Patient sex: M
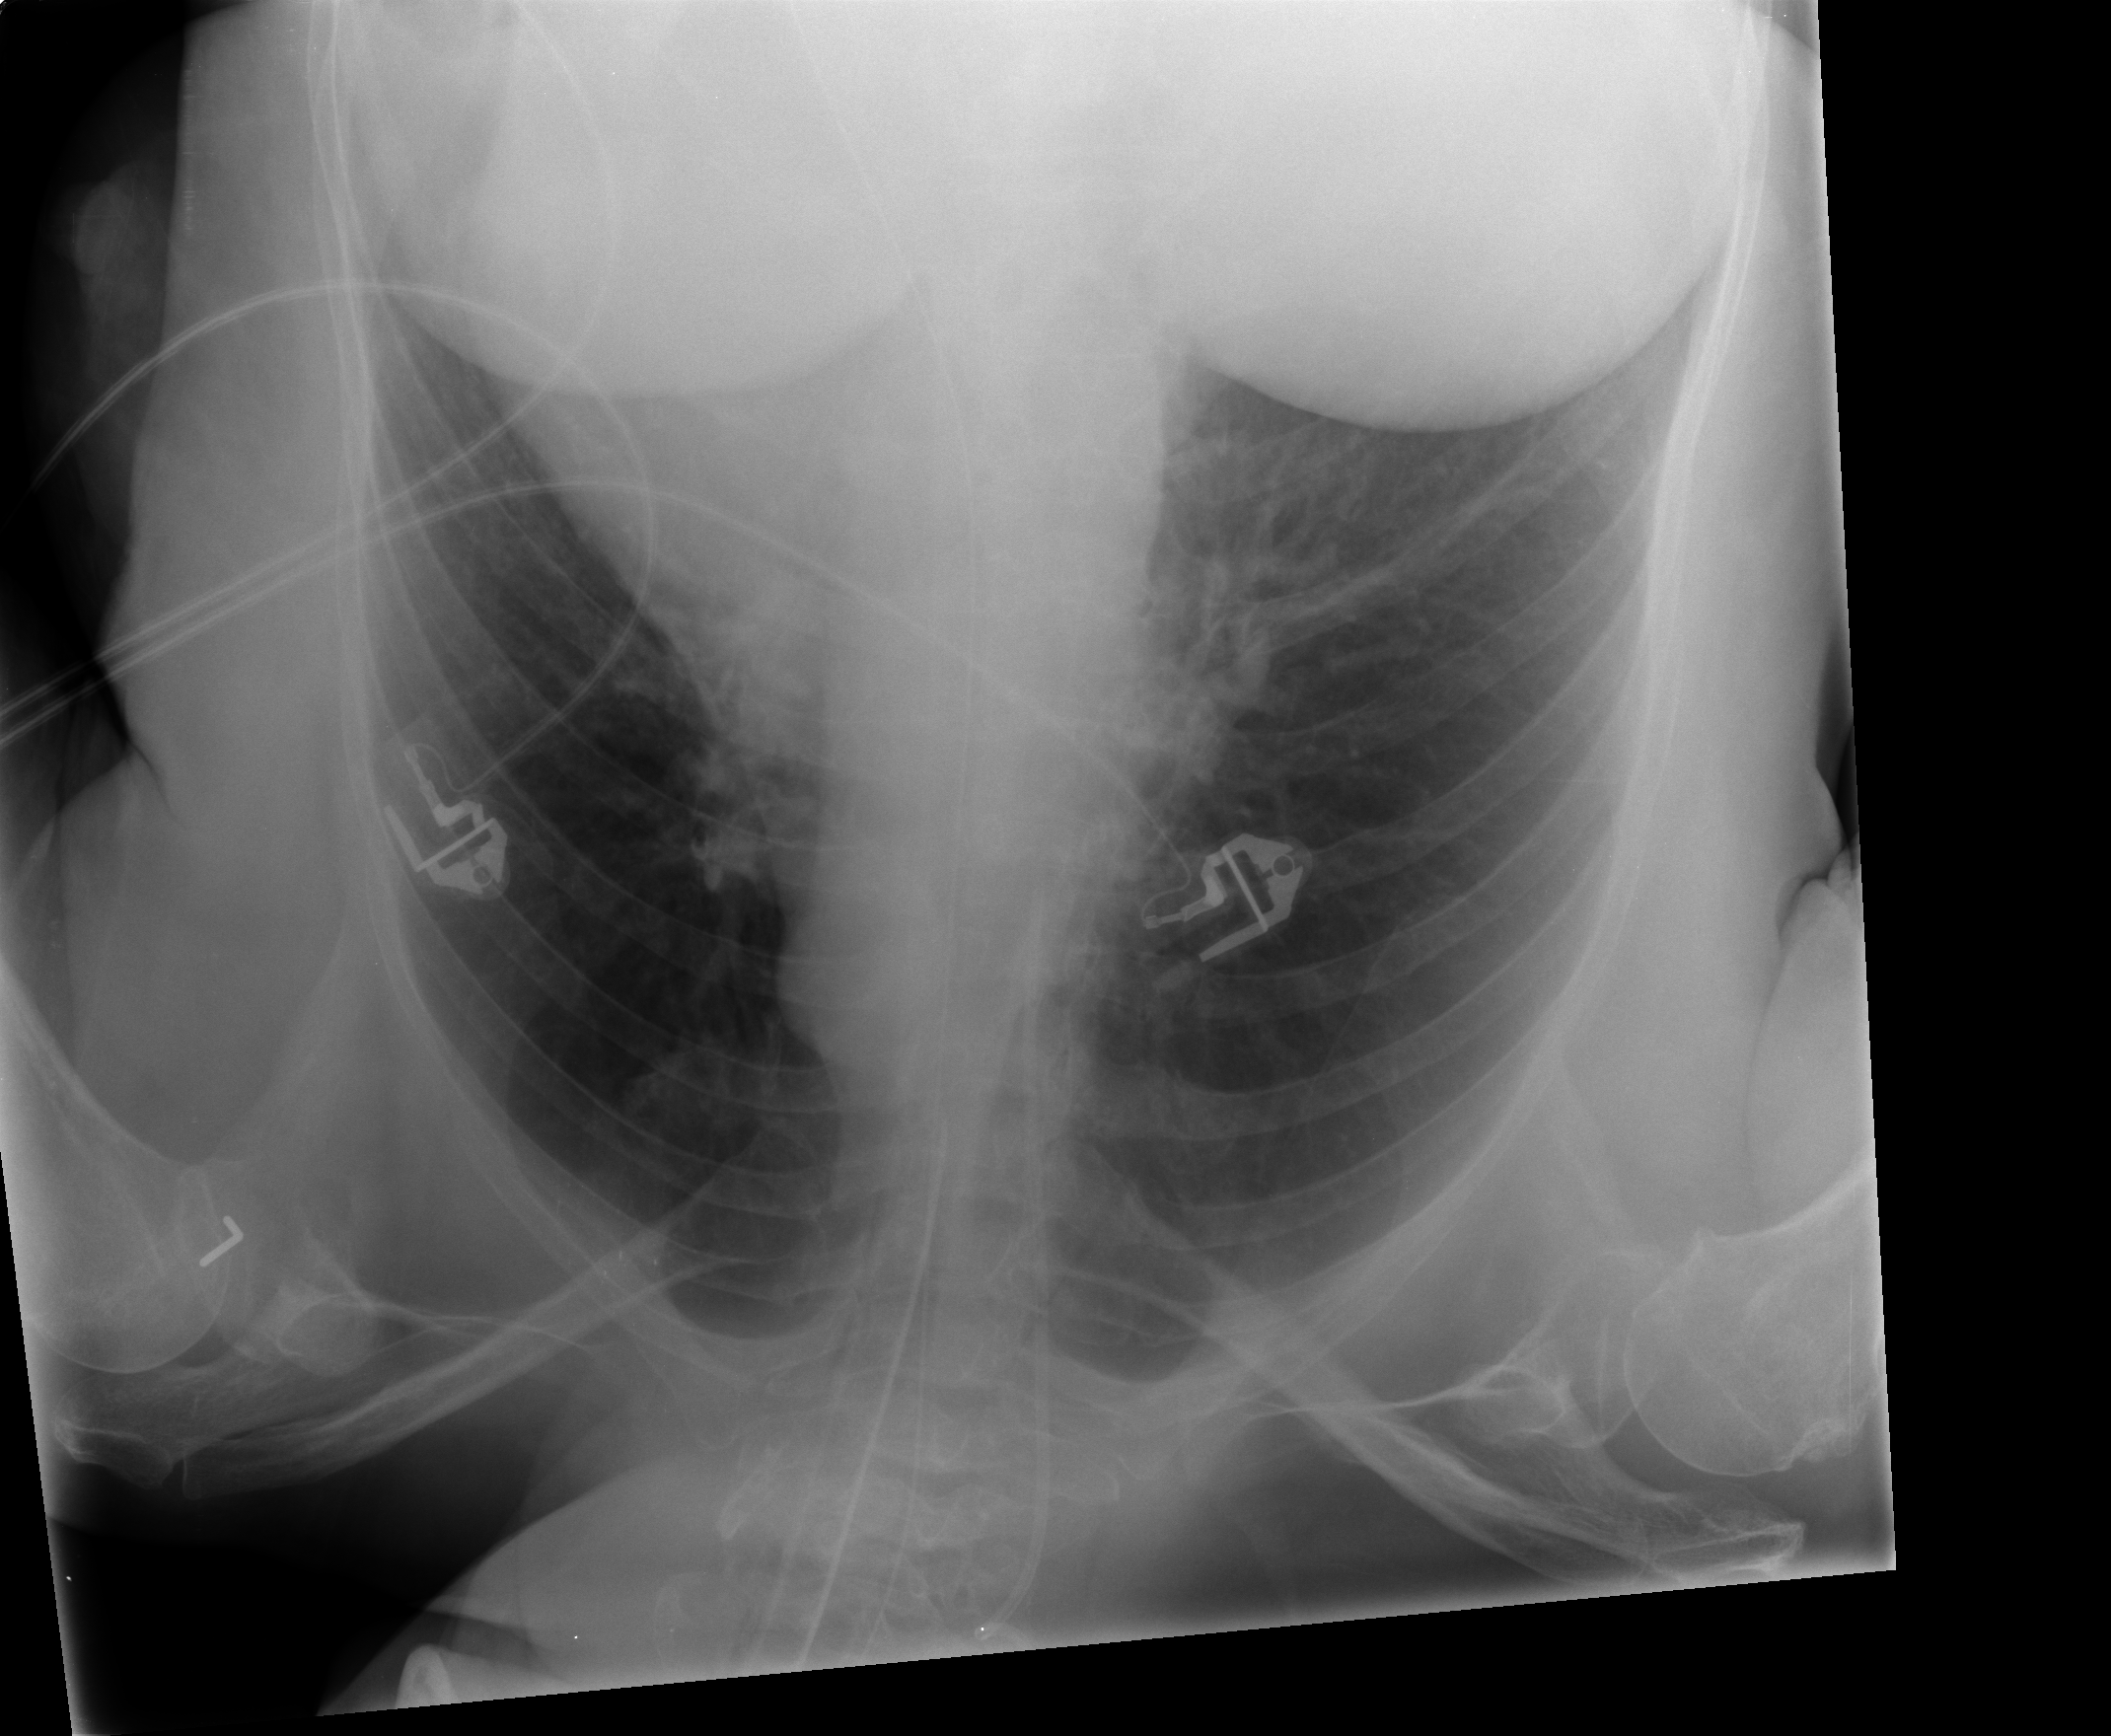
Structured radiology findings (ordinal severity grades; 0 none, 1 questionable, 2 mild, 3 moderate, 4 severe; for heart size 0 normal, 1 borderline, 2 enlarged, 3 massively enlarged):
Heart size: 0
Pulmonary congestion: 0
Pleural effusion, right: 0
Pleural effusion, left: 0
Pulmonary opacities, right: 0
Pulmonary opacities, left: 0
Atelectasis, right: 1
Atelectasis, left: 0